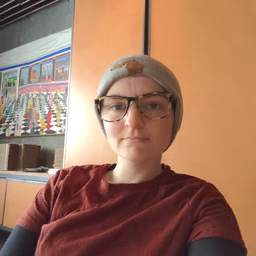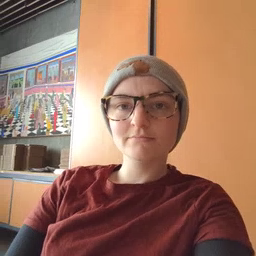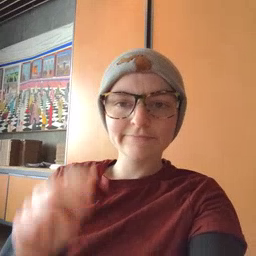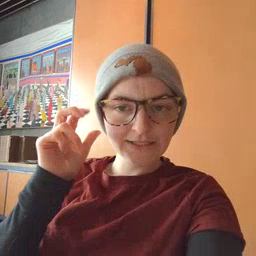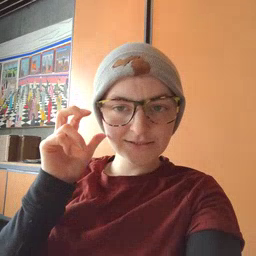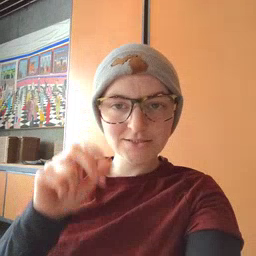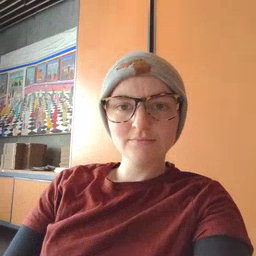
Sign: hear